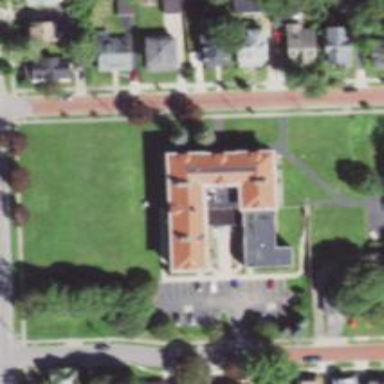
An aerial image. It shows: School.